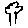
Label: tree